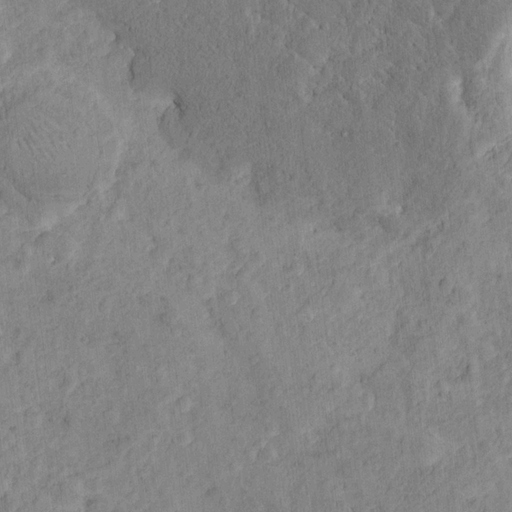
Classes present: Background